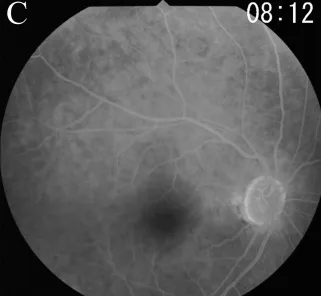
Fluorescein angiograms. Of this case showing no abnormal findings.
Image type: ophthalmic_imaging (ophthalmic_angiography)